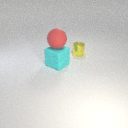
large red rubber sphere above large cyan rubber cube